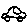
Label: car